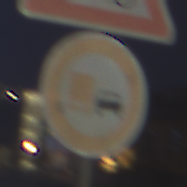
Verkehrszeichen: UeberholverbotKraftfahrzeuge
Zusatzzeichen oben: RadverkehrRechts
Umgebung: Outdoor, Urban
Tageszeit: Night
Wetter: PartlyCloudy
Licht: Artificial
Jahreszeit: NotSpecified
Kontrast: HighContrast